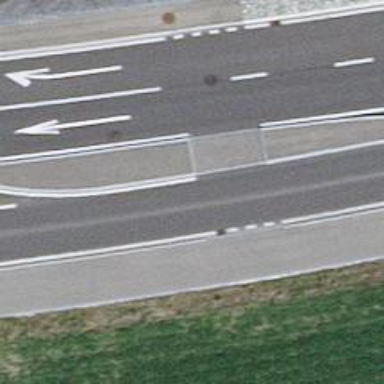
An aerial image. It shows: Asphalt footway with unmarked crossing and pedestrian island.